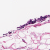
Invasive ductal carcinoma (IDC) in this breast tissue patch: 0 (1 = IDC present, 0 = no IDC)